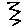
Label: zigzag